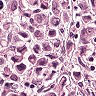
Metastatic tissue present: yes